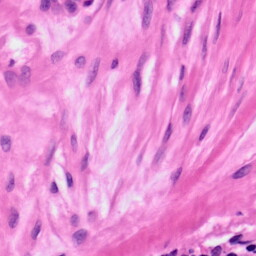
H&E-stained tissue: Ovarian